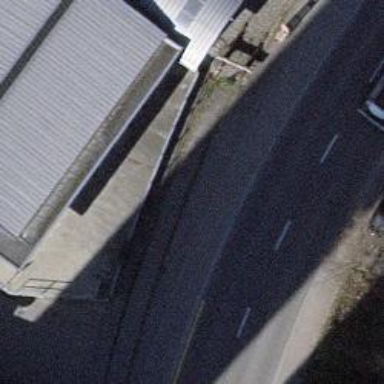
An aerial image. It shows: Disused railway spur with one track.